This grayscale texture is a bearing vibration snapshot reshaped row-by-row into a square image. Classify the bearing condition as one of: normal, inner_race, outer_race, ball.
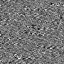
Answer: inner_race